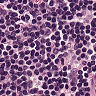
Metastatic tissue present: no